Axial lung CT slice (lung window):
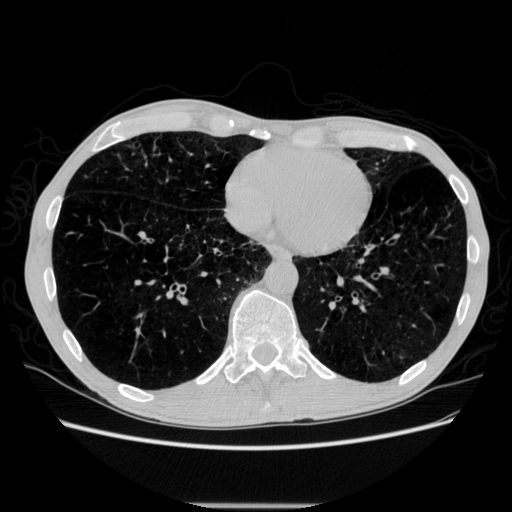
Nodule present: no